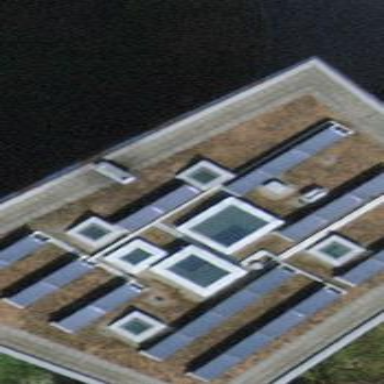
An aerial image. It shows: Building with apartments and flat roof.